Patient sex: F
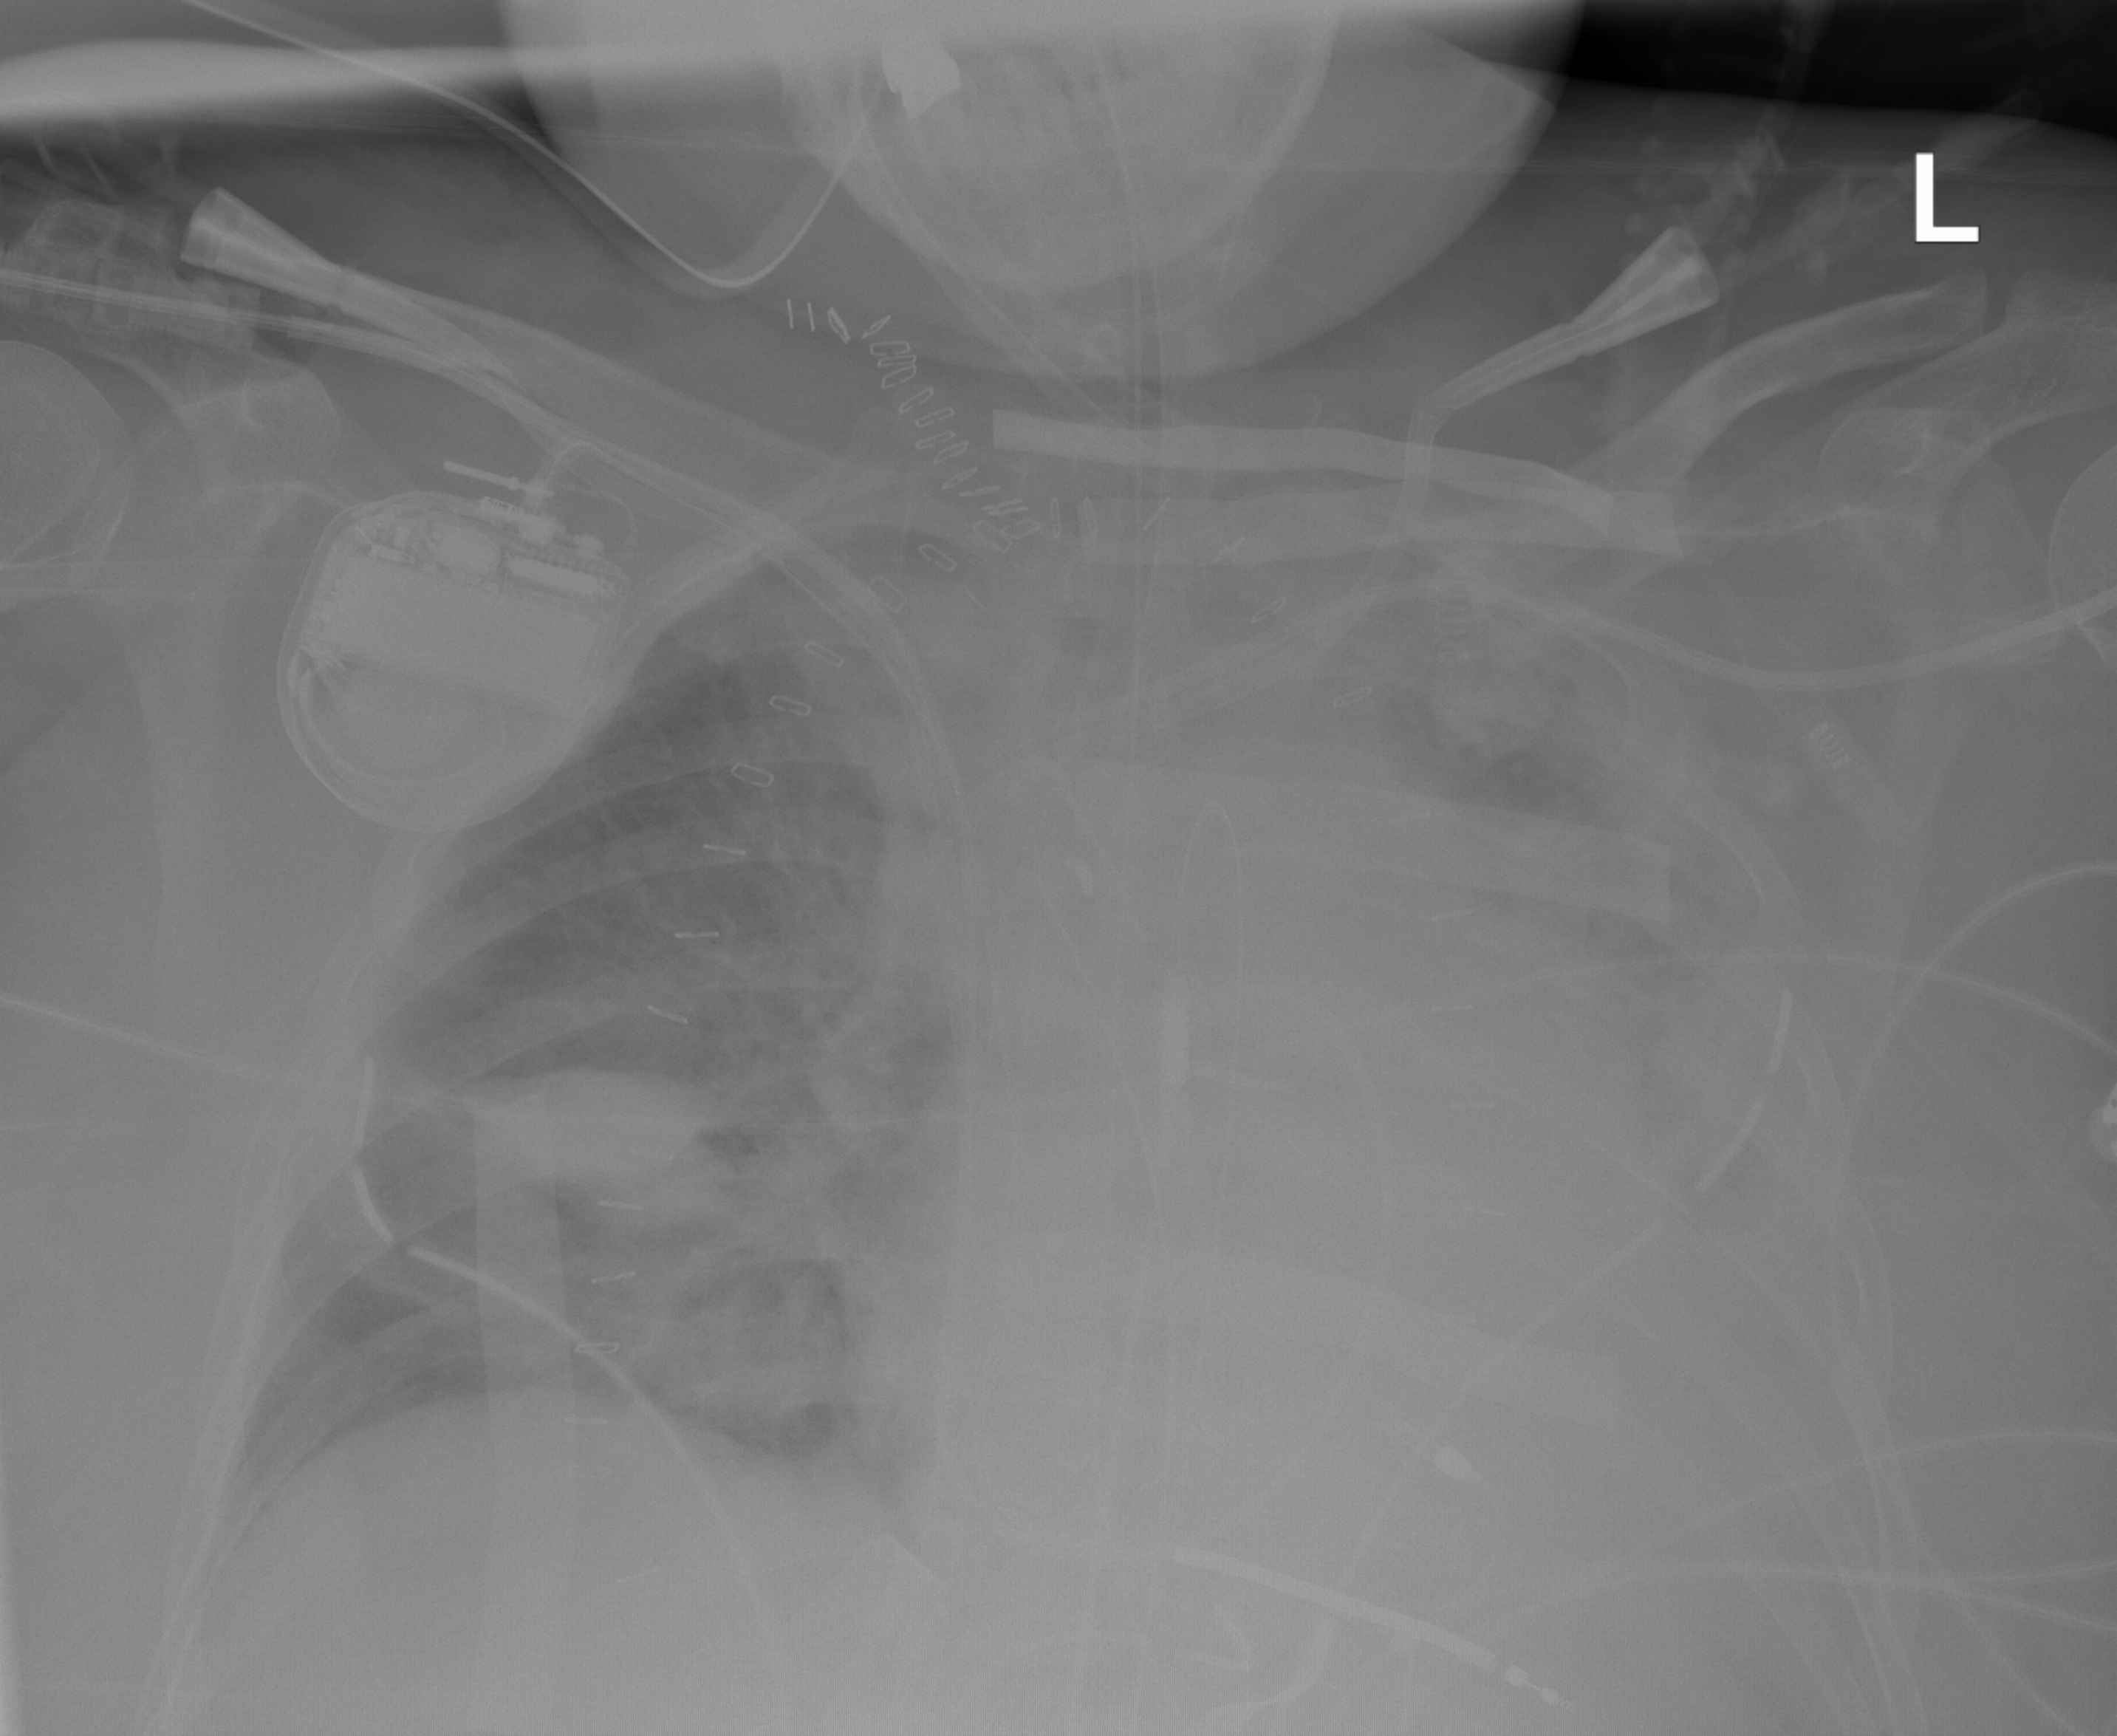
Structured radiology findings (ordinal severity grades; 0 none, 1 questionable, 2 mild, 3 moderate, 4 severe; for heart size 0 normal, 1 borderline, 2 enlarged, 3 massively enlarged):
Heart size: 2
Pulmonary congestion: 2
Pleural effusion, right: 2
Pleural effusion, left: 2
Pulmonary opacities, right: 2
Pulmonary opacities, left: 2
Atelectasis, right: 2
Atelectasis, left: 3